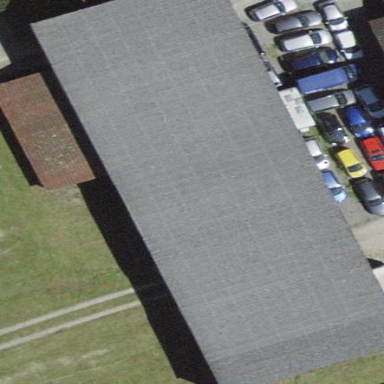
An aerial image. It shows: Rural barn.